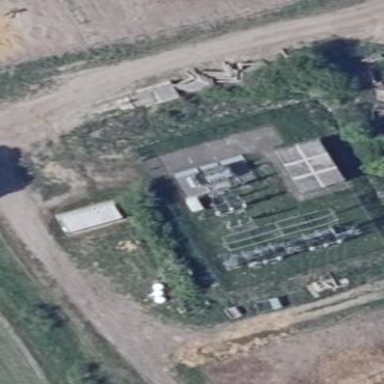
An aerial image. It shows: There is distribution substation enclosed by fence.